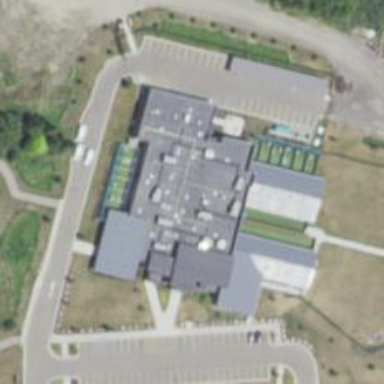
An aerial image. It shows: Animal shelter.